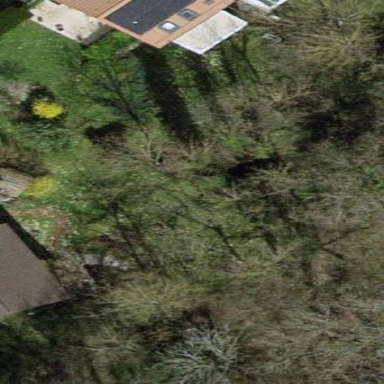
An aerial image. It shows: Garden surrounded by fence.